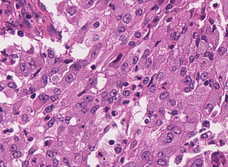
Tumor epithelial tissue: yes
Tumor-associated stroma tissue: yes
Normal tissue: no